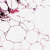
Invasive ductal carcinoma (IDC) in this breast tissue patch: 0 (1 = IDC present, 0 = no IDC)